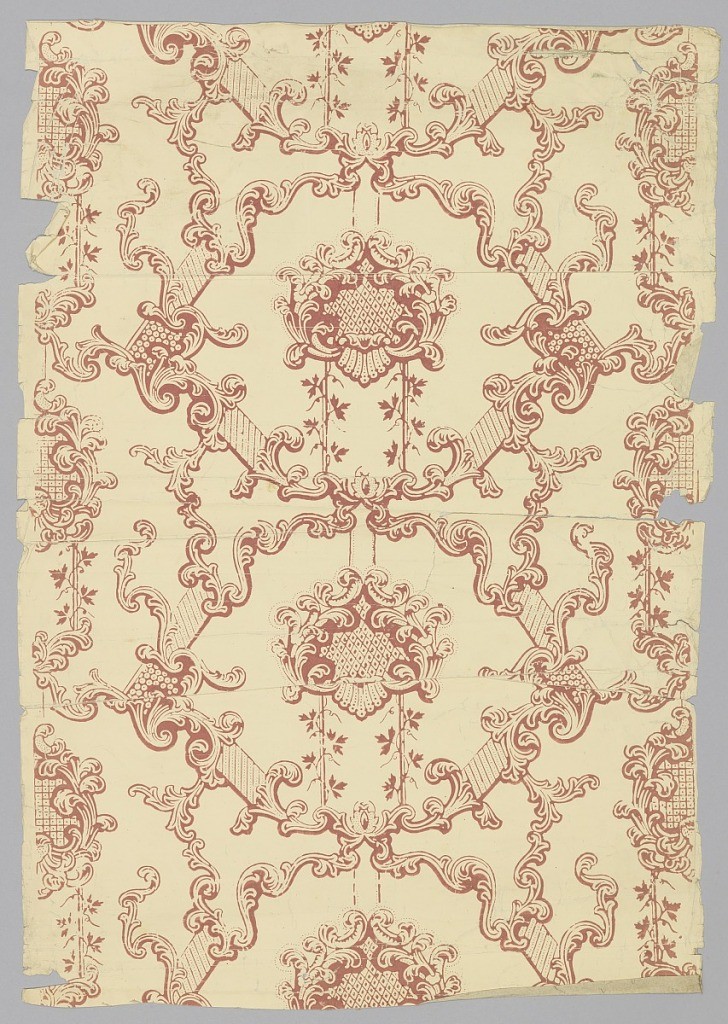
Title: Sidewall
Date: ca. 1840
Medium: Block-printed on joined sheets
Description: Rococo revival; scrolling red framework and lattice medallions. Printed on buff-colored ground.